Question: this is the first-time I use this and I hope i will achieve this, I am getting mad. I am still a newbie about all this programming with SQL thing, I am trying to use pivot table to turn the source table in the desired output showed as below.
This is my source table
Here is the image, I was unable to upload it (<URL>.

But whatever I try it returns me numbers but the varchar values I would like to, as it is shown above.
Would any of you know how to achieve it?
I am using Transact SQL in Sql Server, here is my code
'''
SELECT [Ques1], [Ques2]
FROM
(
SELECT
D.DocumentId,
DA.QuestionId,
Q.ShortText,
DA.[Text],
Q.SectionId,
1 as [Count]
-- ShortText is literally 'Ques1' or 'Ques2'
FROM Document D
INNER JOIN DocumentAnswer DA
ON DA.DocumentId = D.DocumentId
INNER JOIN Question Q
ON Q.QuestionId = DA.QuestionId
WHERE D.DeleteDate IS NULL
) d
PIVOT
(
Max(ShortText)
FOR [Text] IN ([Ques1], [Ques2])
) p
'''
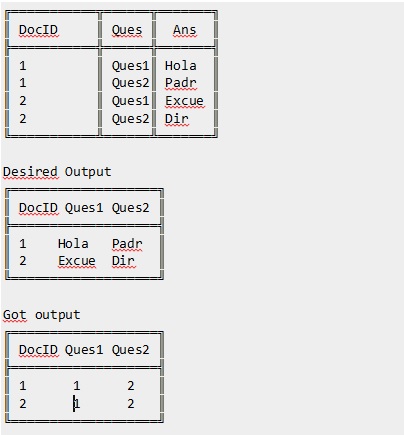
Answer: <URL>
:
:
'''
DECLARE @TABLE TABLE (DocID INT, Ques VARCHAR(100), Ans VARCHAR(100))
INSERT INTO @TABLE VALUES
(1 , 'Ques1' , 'Hola'),
(1 , 'Ques2' , 'Padr'),
(2 , 'Ques1' , 'Excue'),
(2 , 'Ques2' , 'Dir')
SELECT * FROM
( -- Put your existing query here
SELECT * FROM @TABLE
) t
PIVOT (MAX(Ans)
FOR Ques
IN ([Ques1],[Ques2])
)p
'''
<URL>:
'''
| DOCID | QUES1 | QUES2 |
|-------|-------|-------|
| 1 | Hola | Padr |
| 2 | Excue | Dir |
'''